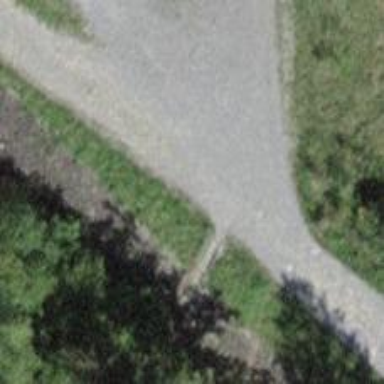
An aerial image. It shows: Set of steps on the road.